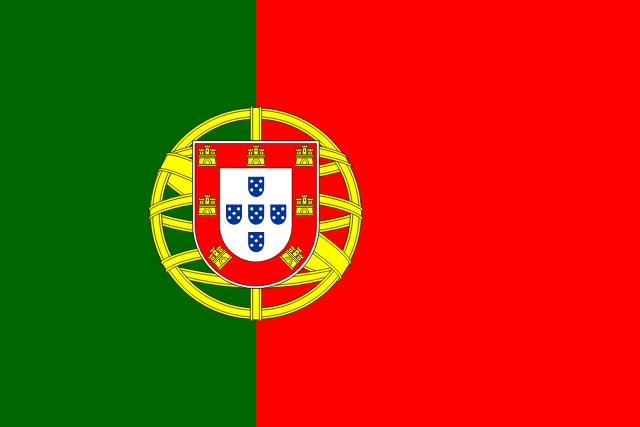
Country: Portugal
Country code: pt